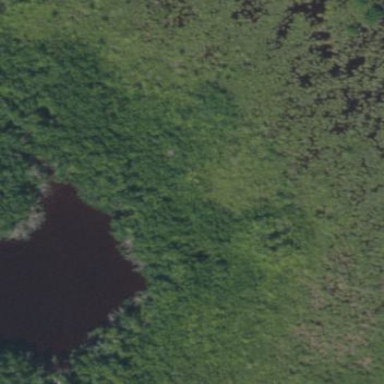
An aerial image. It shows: Pond surrounded by natural water.